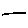
Label: line